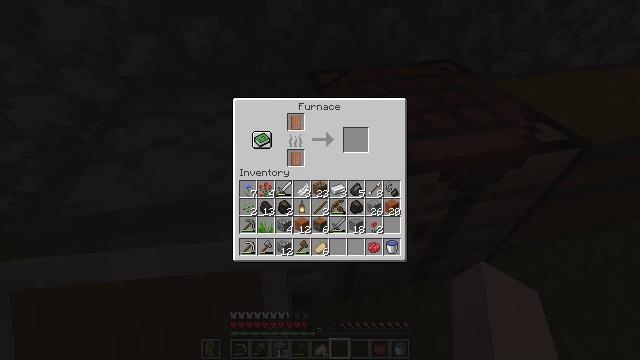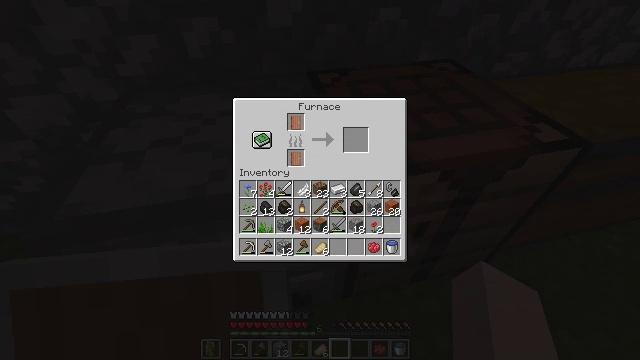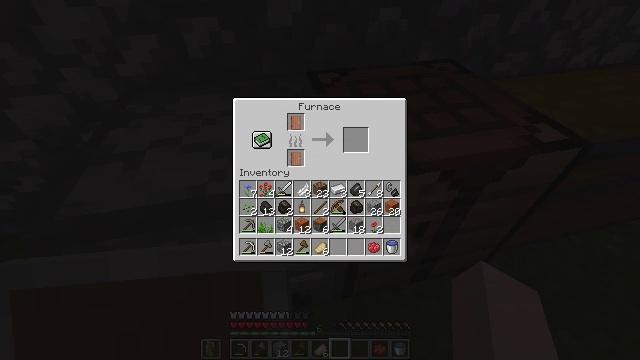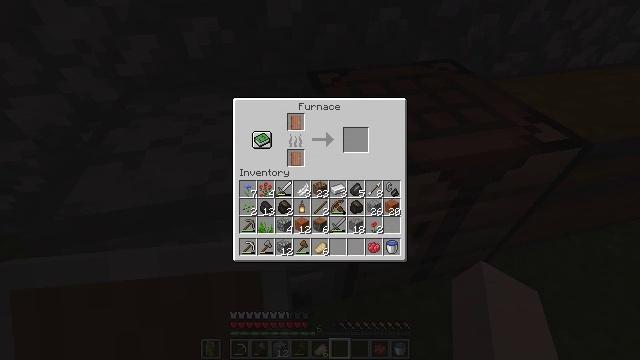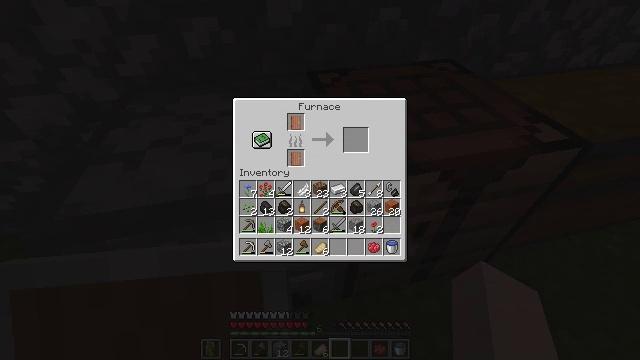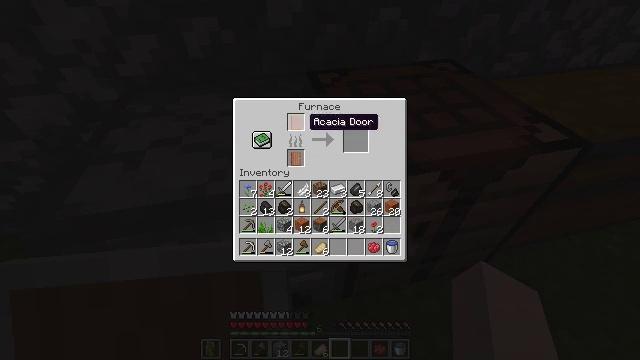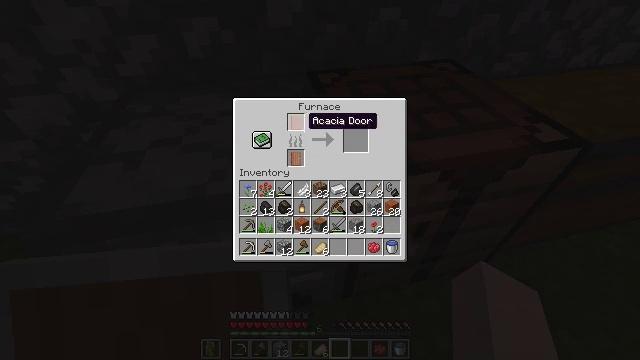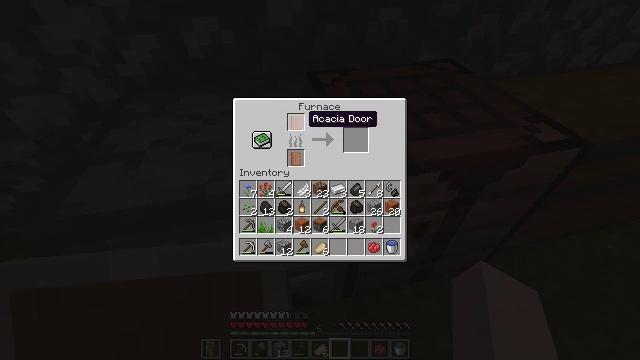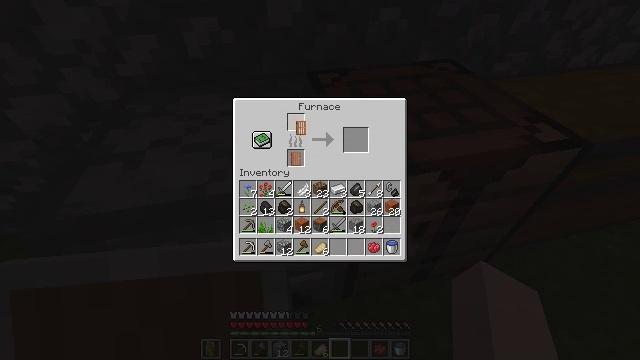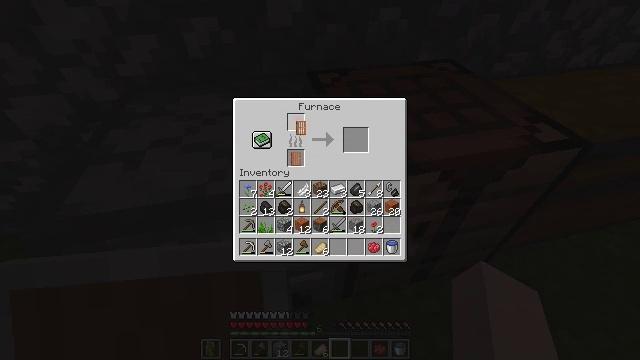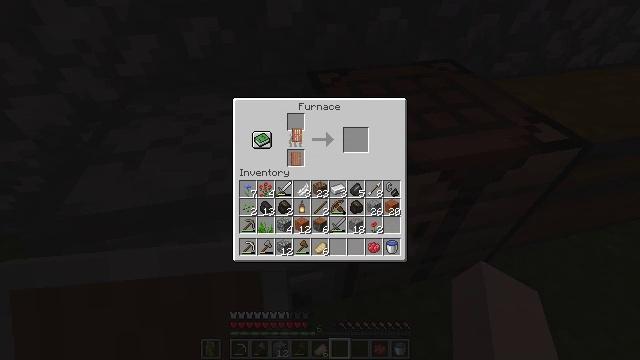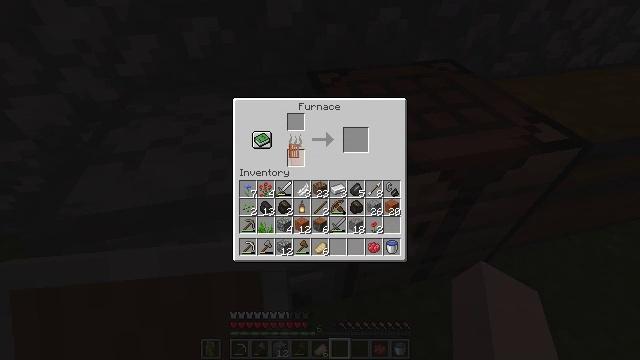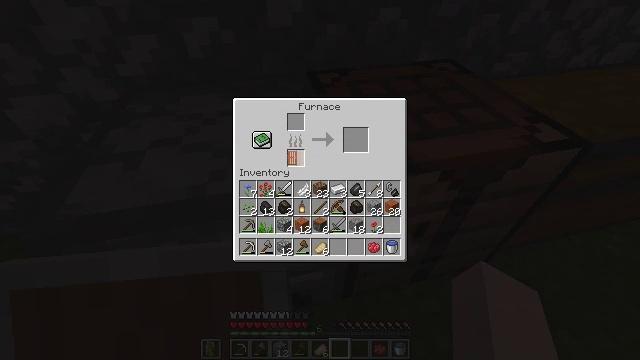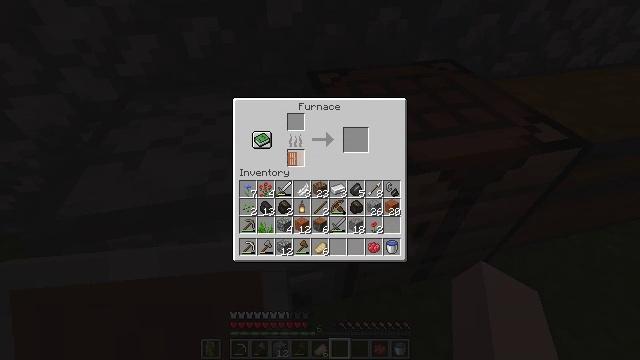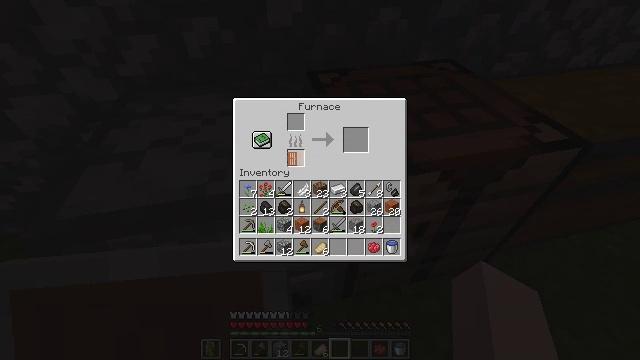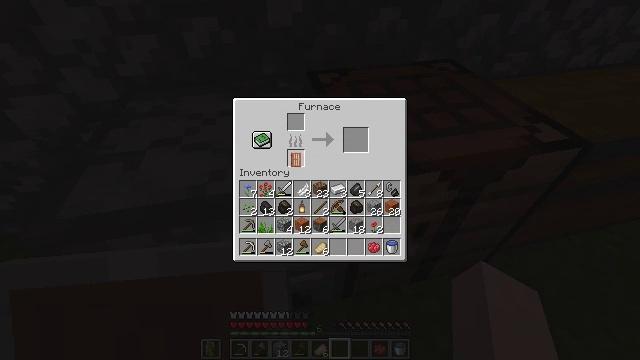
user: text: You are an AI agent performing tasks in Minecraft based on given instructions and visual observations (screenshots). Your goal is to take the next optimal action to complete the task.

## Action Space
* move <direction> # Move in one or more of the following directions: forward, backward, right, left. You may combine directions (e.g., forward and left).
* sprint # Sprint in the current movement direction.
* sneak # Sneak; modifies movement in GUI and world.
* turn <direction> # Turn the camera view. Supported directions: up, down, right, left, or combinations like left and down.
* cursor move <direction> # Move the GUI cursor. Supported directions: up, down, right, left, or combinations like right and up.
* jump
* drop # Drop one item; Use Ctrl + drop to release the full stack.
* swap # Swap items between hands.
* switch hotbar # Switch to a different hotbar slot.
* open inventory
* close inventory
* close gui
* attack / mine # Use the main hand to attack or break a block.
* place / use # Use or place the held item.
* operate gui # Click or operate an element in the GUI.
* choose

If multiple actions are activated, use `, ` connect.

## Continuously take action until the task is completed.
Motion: motion action
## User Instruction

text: Create an acacia pressure plate on the crafting table.
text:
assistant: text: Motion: no_op
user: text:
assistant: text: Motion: no_op
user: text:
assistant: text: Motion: no_op
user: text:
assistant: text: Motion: no_op
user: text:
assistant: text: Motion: no_op
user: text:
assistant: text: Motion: no_op
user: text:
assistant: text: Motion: no_op
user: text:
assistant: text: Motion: operate gui
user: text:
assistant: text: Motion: operate gui
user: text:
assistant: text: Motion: no_op
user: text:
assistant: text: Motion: cursor move down
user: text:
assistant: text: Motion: cursor move down
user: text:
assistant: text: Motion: no_op
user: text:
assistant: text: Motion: no_op
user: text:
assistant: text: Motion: no_op
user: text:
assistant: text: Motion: no_op
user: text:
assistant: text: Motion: operate gui
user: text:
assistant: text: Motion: operate gui
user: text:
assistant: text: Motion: operate gui
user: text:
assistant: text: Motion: no_op
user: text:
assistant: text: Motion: cursor move right
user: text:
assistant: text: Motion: no_op
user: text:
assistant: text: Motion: no_op
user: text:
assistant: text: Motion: no_op
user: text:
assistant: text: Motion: no_op
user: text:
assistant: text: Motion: cursor move left
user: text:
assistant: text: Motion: no_op
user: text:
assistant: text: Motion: no_op
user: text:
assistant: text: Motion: no_op
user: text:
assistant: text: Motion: no_op